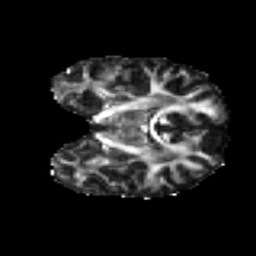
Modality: FA
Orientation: coronal
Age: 27
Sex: female
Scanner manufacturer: ge
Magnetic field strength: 3 T
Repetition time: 7.8 s
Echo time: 0.0606 s